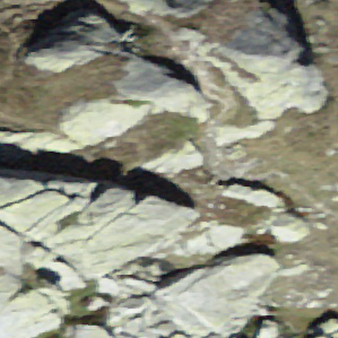
Label: bouldering_area